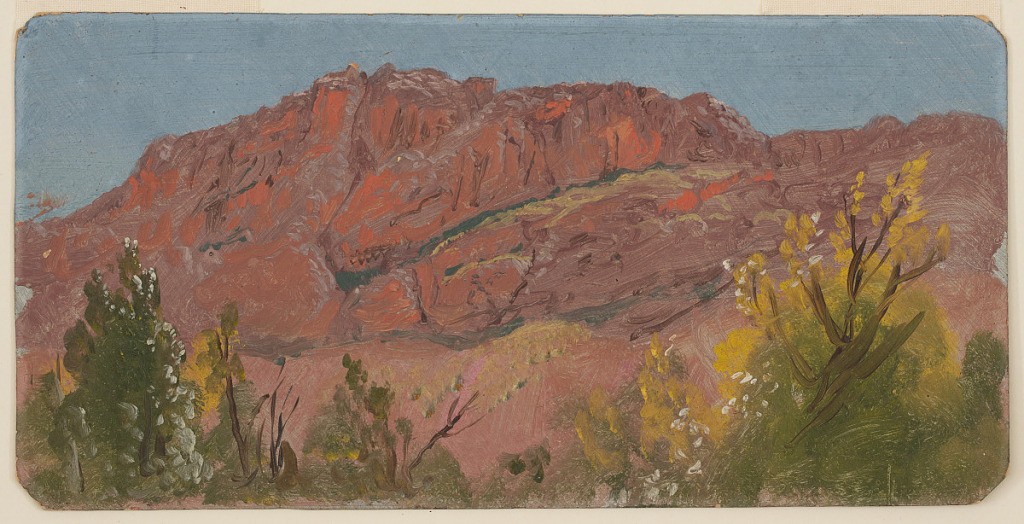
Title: Mountain View on the Road to Baalbek, Lebanon
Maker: Frederic Edwin Church, American, 1826–1900
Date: May 1868
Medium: Brush and oil on brown paperboard
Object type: Drawing
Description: Landscape sketch showing a view of a craggy, red rock mountain witnessed en route to Baalbek, Lebanon. Green treetops and other shrubs are visible in the foreground along the lower margin. The mountain itself dominates the composition in the middle distance at center. Made up of vivid red rock, the mountain has several dark fissures or veins running through it. Its craggy ridge creates a high, serrated horizon below a blue and open sky.